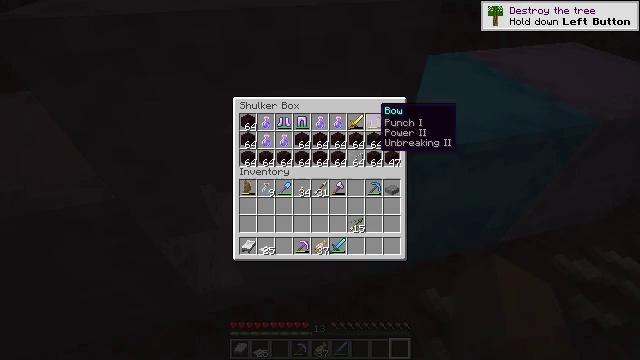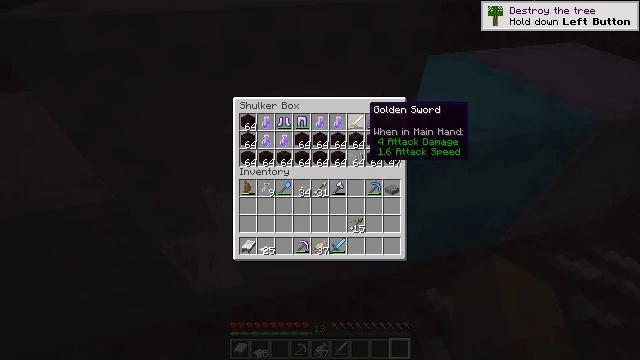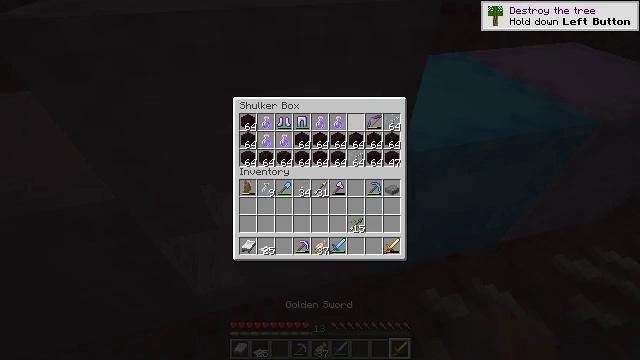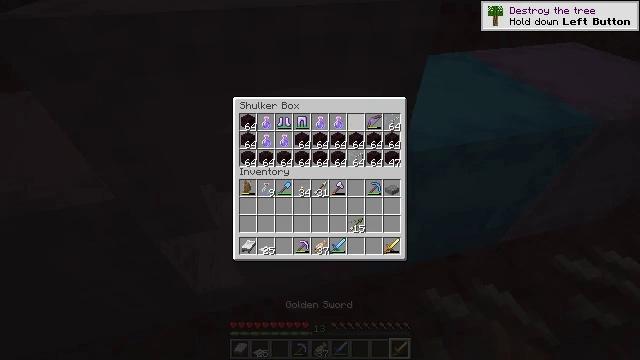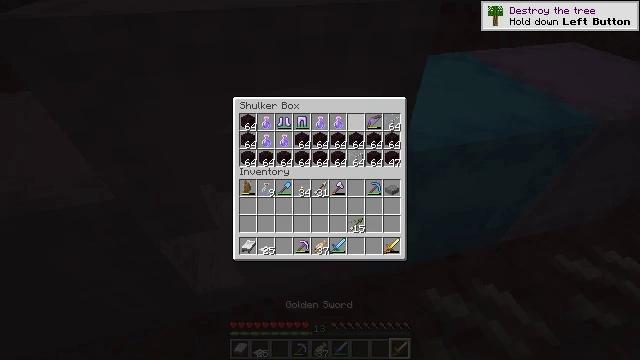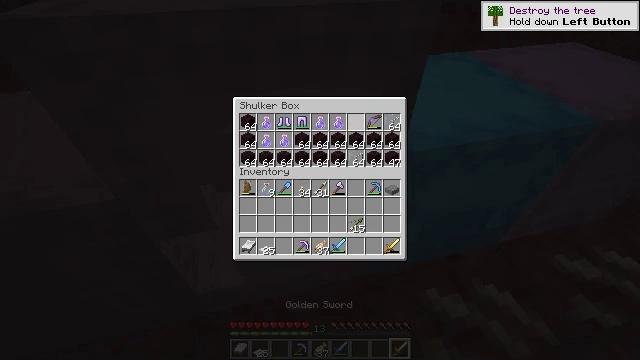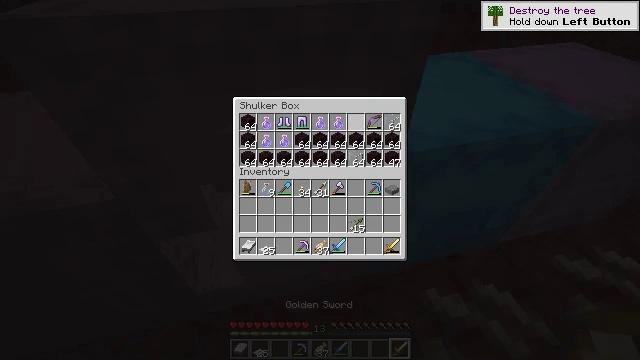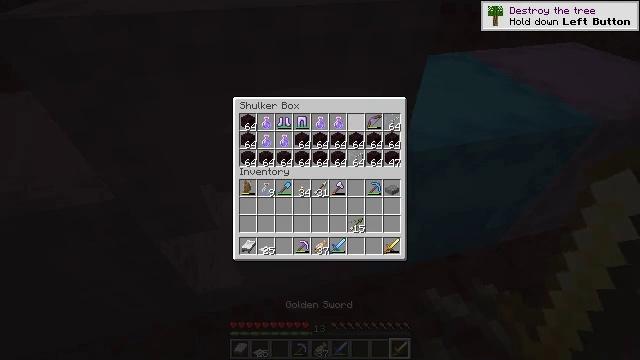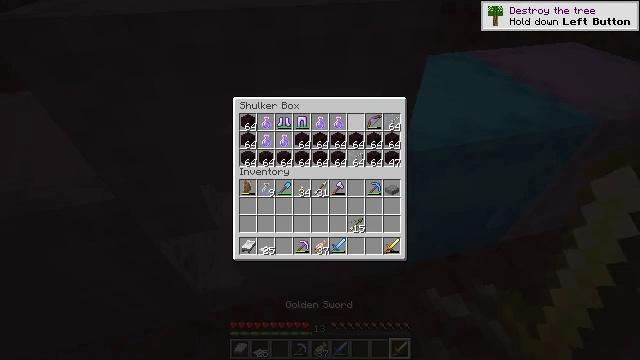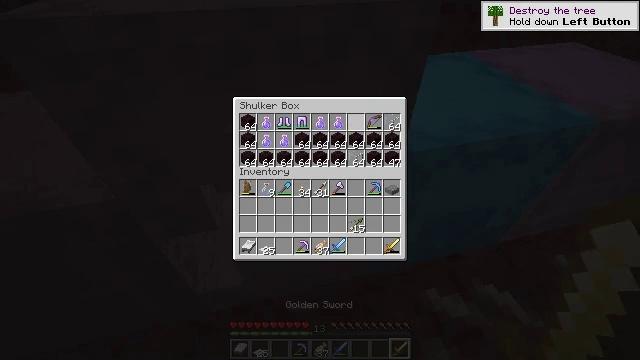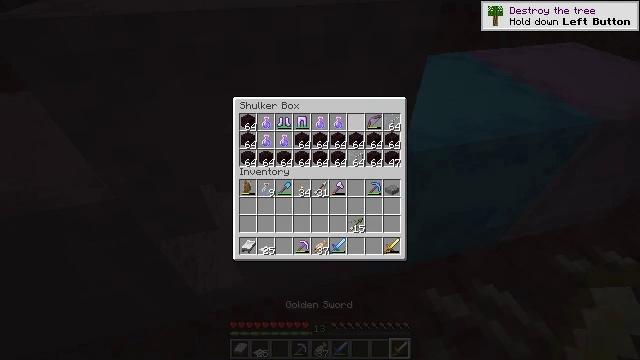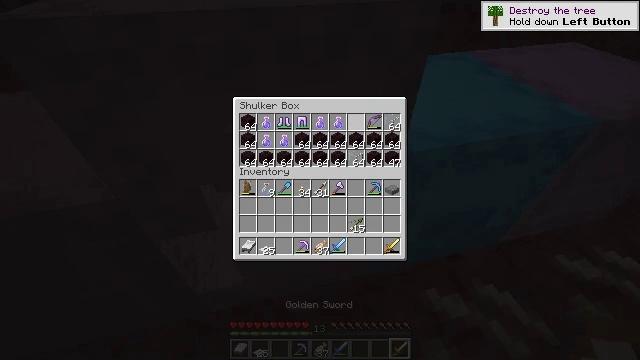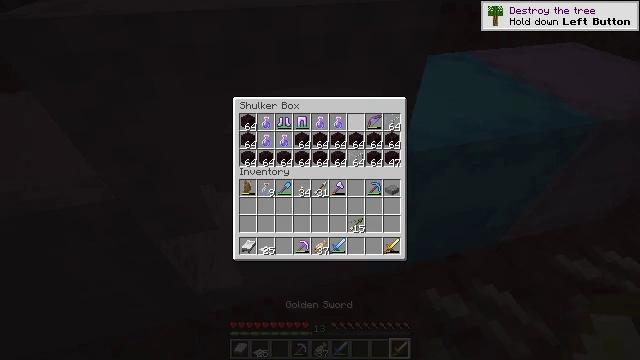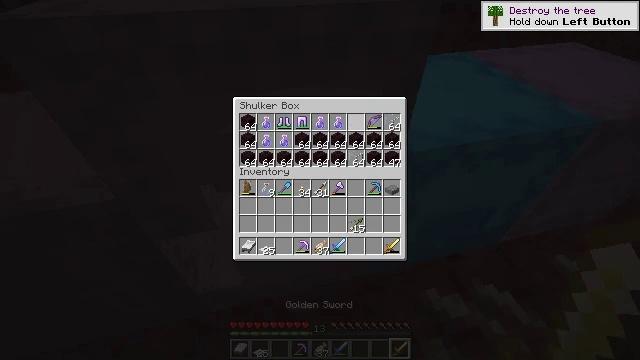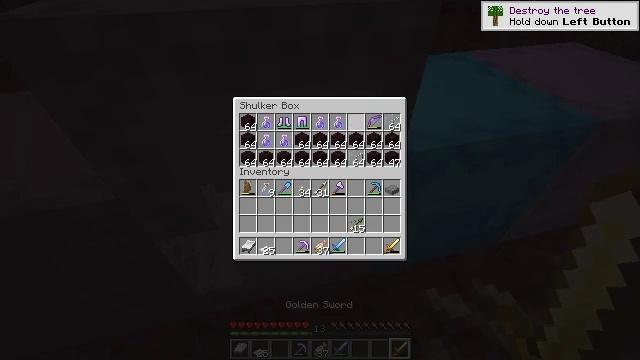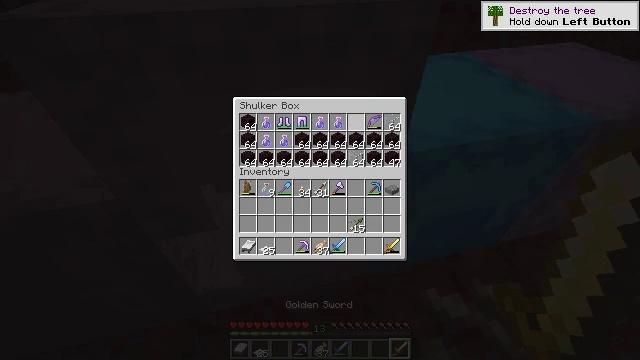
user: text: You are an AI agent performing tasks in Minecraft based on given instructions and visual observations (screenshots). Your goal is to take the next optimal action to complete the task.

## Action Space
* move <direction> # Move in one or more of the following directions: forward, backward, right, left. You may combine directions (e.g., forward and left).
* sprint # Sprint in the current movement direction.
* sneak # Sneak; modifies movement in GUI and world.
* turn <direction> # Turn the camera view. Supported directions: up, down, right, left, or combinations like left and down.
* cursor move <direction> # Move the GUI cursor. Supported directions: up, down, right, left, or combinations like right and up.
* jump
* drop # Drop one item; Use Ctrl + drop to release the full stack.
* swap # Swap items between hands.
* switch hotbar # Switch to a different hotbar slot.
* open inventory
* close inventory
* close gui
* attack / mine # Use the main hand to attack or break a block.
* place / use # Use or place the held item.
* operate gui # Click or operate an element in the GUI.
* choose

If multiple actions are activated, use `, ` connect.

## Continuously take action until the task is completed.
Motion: motion action
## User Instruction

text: Break the shulker box to collect it.
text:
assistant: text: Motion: sneak, open gui
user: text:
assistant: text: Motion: sneak, choose
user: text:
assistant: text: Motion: sneak
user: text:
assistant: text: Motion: sneak
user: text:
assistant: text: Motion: sneak
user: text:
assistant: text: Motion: sneak
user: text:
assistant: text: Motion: sneak
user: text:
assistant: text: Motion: sneak
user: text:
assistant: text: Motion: sneak
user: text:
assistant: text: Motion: sneak
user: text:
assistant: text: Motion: sneak
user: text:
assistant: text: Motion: sneak
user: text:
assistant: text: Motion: sneak
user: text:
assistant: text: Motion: sneak
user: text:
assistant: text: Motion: sneak
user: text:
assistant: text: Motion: sneak
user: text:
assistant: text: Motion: sneak
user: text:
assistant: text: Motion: sneak
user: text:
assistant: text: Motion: sneak
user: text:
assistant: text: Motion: sneak
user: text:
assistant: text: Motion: sneak
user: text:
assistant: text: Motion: sneak
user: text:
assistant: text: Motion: sneak
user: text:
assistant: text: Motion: sneak
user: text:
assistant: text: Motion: sneak
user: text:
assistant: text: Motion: sneak
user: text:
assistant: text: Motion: sneak
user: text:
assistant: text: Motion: sneak
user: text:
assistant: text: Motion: sneak
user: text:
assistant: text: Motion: sneak